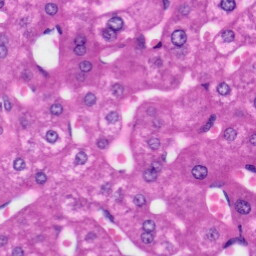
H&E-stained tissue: Liver